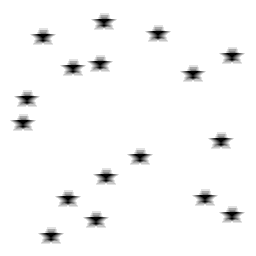
Squares: 0
Triangles: 0
Stars: 17
Total shapes: 17